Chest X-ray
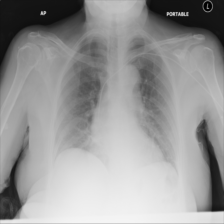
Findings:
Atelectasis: negative
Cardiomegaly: negative
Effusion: negative
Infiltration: negative
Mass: negative
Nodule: negative
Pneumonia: negative
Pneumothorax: negative
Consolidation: negative
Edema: negative
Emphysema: negative
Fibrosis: negative
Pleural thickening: negative
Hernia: negative